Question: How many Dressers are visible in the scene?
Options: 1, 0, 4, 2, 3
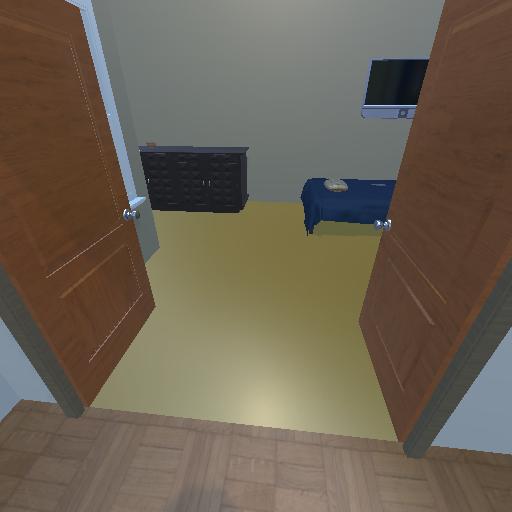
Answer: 1